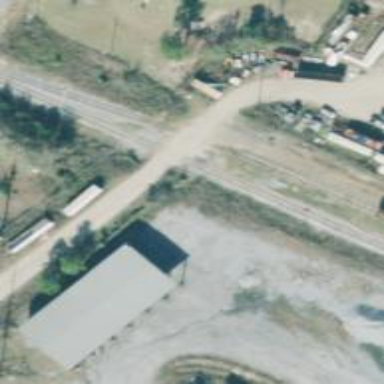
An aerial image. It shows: Level crossing along the railway.